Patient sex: F
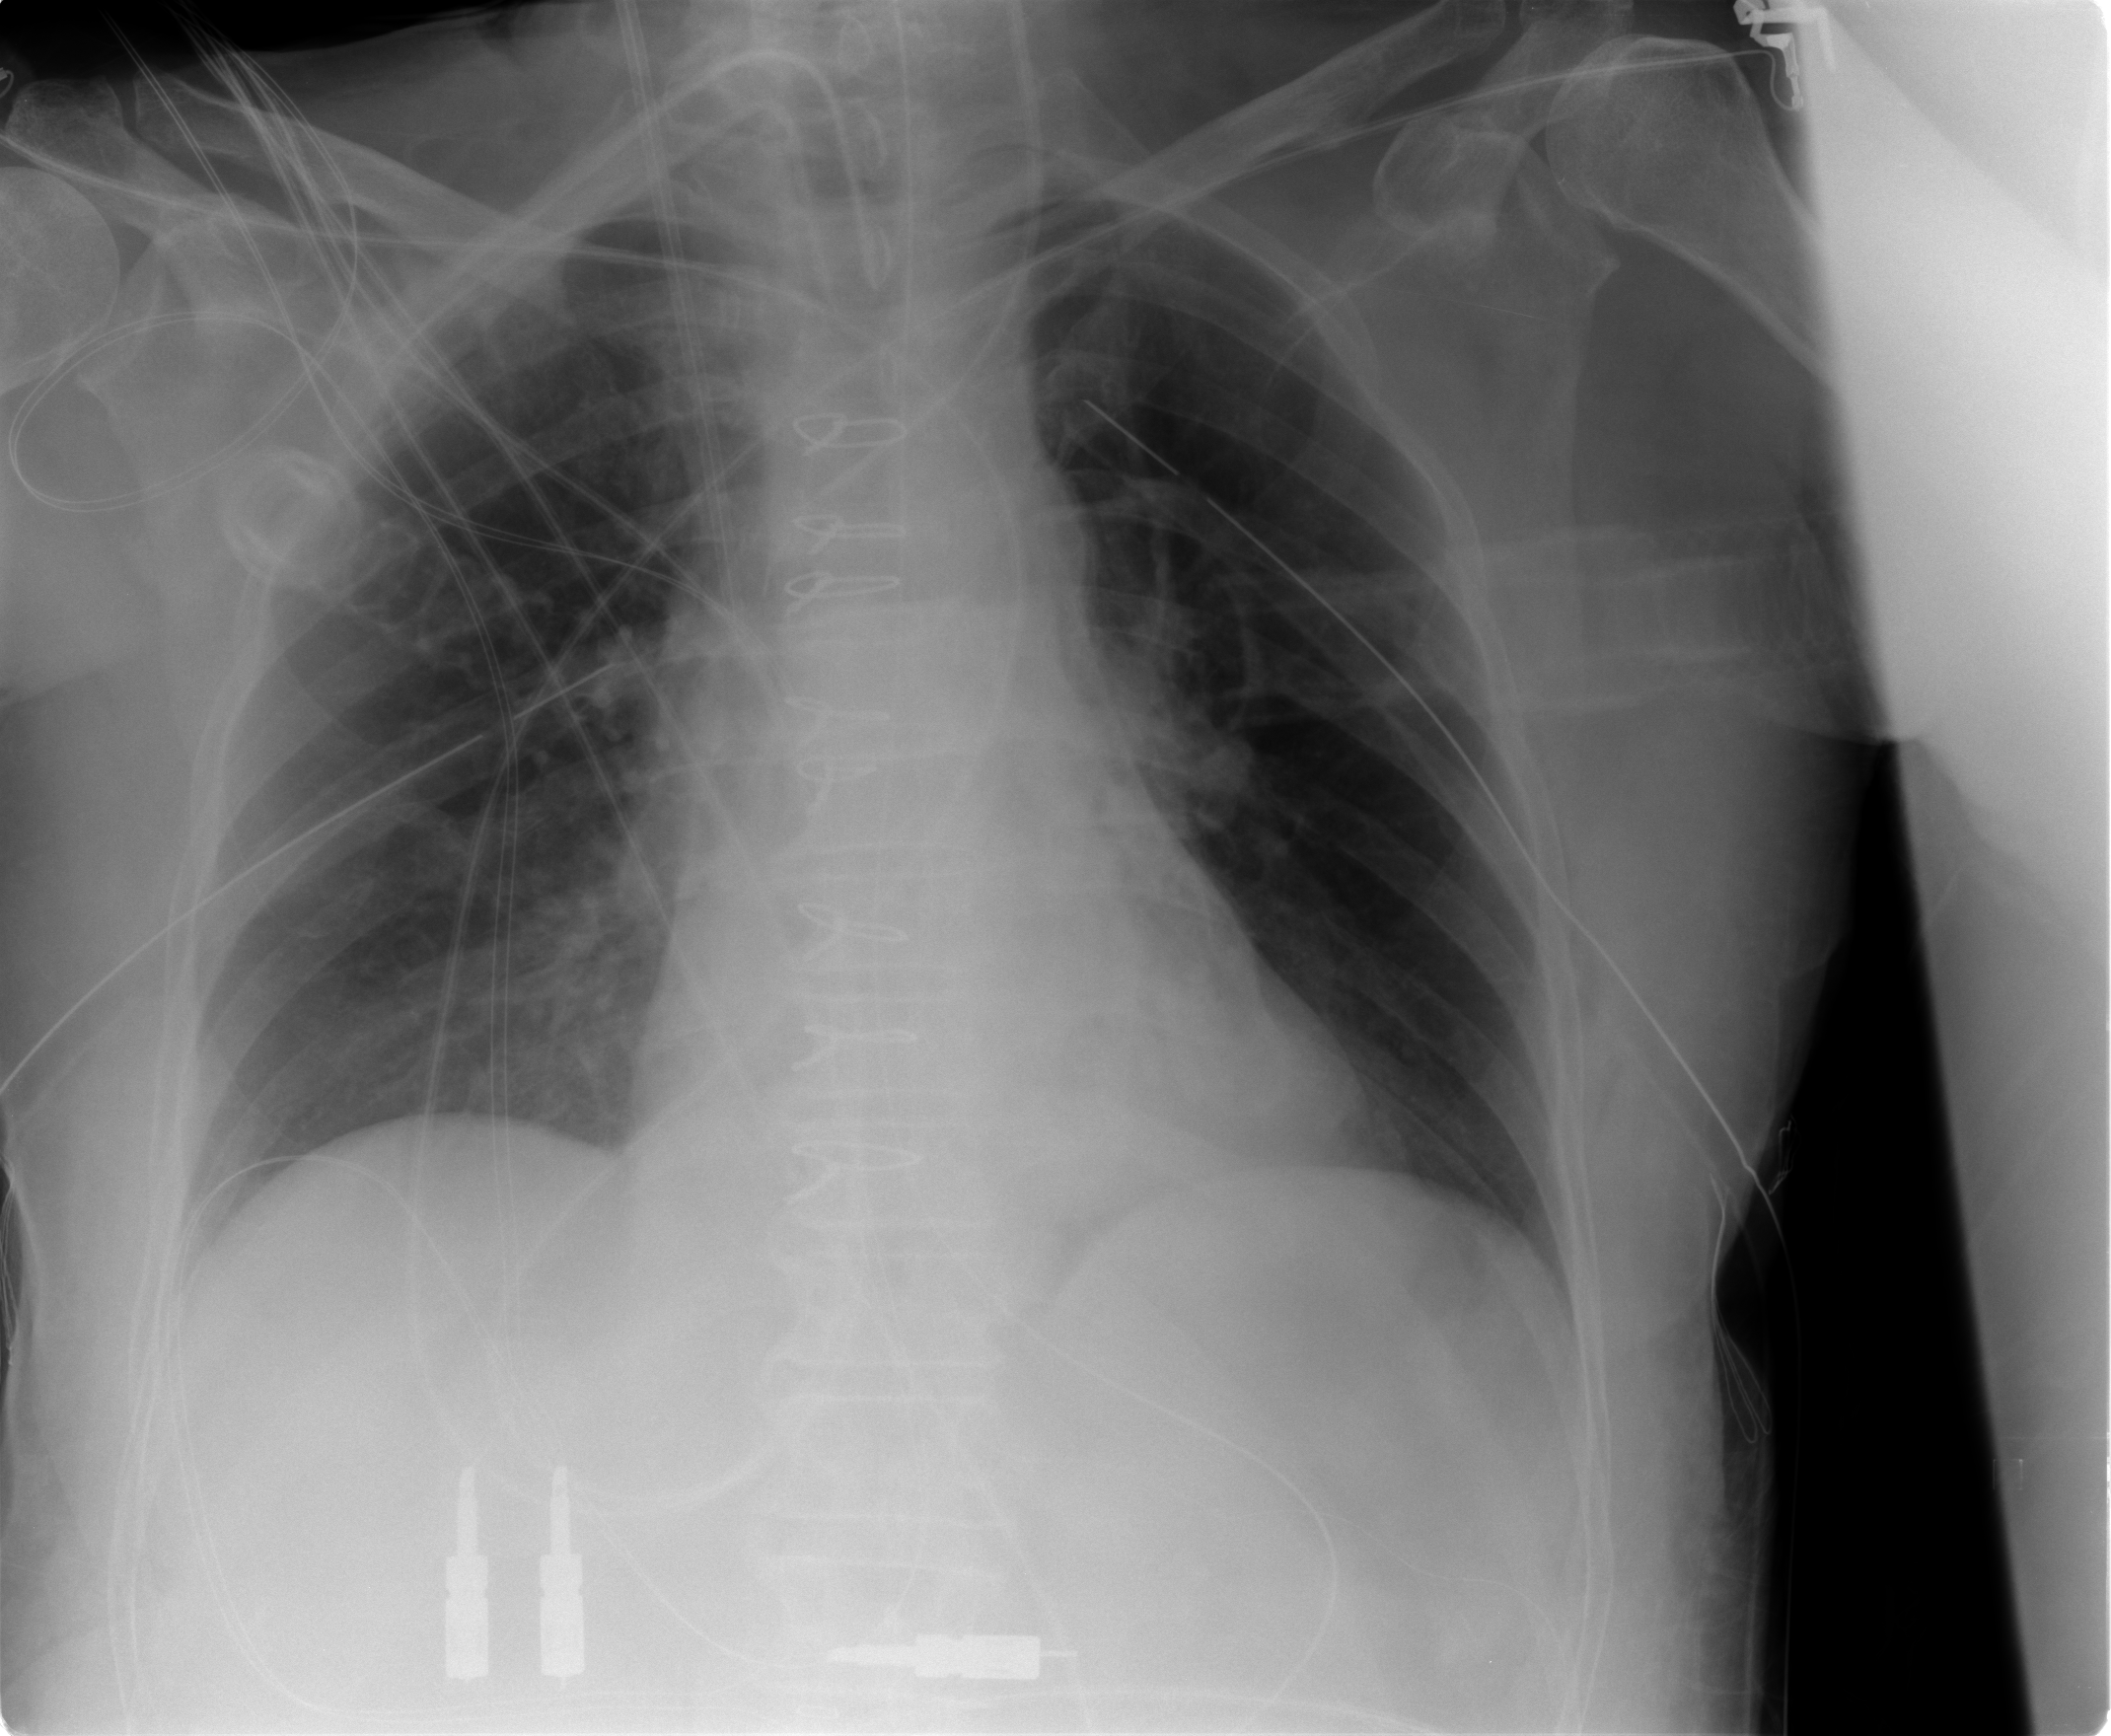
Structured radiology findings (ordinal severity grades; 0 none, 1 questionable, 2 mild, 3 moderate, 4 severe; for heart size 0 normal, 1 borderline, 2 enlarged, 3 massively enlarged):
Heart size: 0
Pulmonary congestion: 0
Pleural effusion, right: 1
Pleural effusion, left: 0
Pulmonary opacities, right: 0
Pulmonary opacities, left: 0
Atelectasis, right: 1
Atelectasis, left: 0